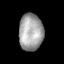
Tissue: skin
Cell type: Epithelial cells
Senescence score: 0.2613
Nuclear area (px): 872
Mean DAPI intensity: 162.334